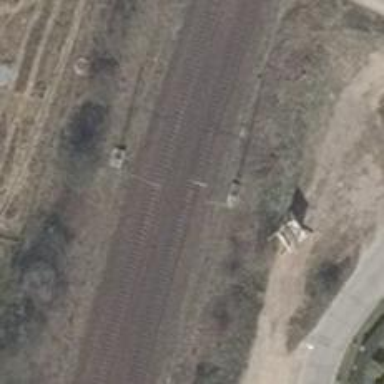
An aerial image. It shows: Railway signal.